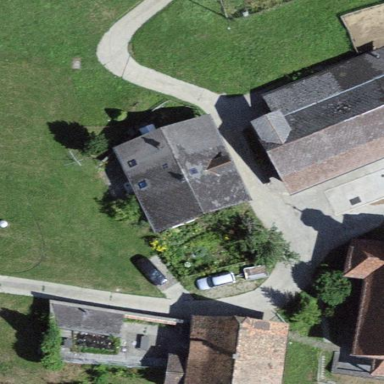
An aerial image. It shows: Detached building with gabled roof.